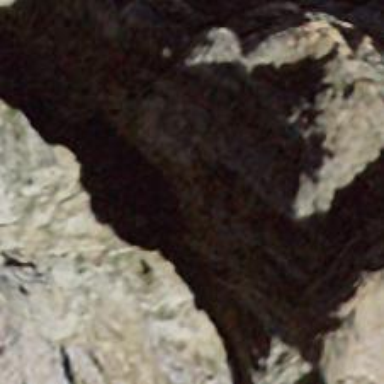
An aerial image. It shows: Cliff in nature.